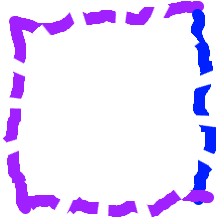
Shape: square